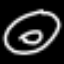
Label: donut